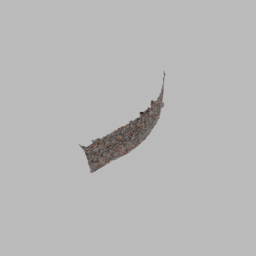
Label: architecture